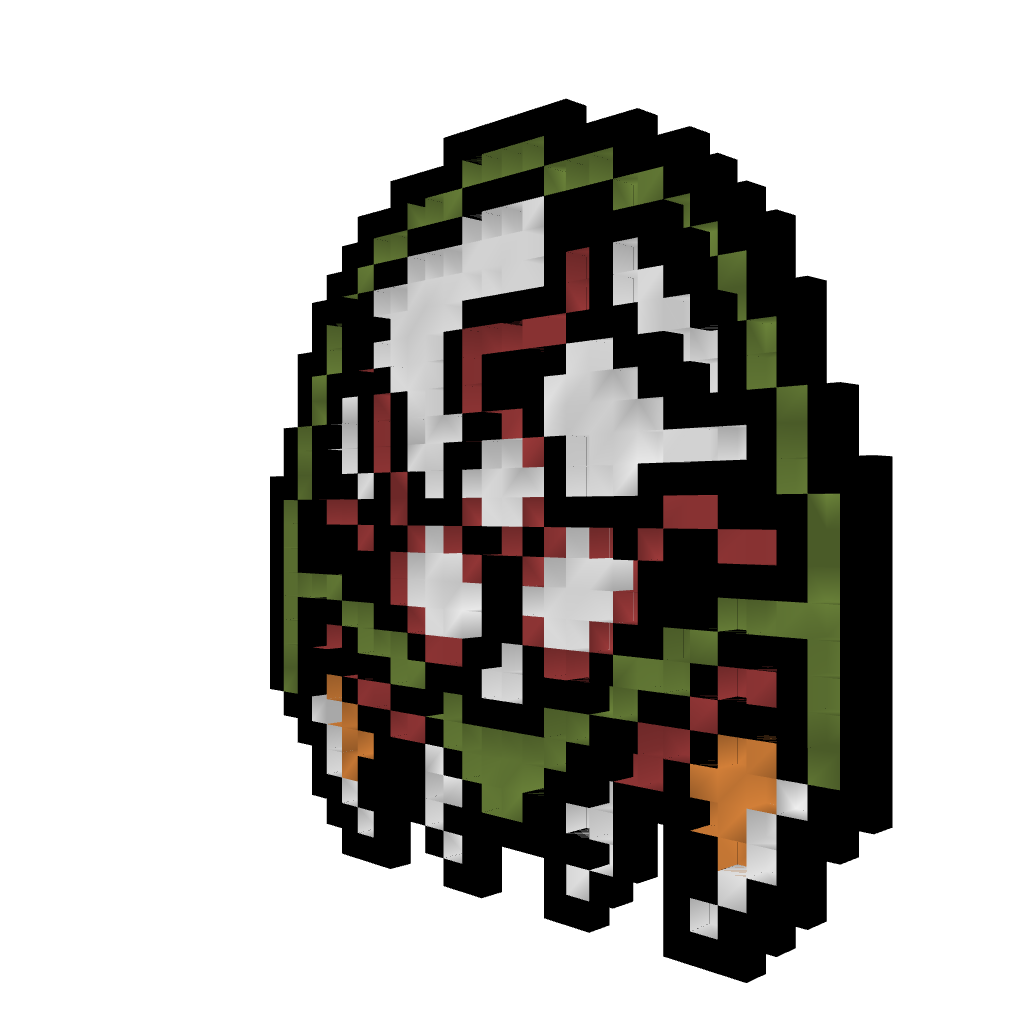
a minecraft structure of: Metroid bad low quality